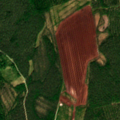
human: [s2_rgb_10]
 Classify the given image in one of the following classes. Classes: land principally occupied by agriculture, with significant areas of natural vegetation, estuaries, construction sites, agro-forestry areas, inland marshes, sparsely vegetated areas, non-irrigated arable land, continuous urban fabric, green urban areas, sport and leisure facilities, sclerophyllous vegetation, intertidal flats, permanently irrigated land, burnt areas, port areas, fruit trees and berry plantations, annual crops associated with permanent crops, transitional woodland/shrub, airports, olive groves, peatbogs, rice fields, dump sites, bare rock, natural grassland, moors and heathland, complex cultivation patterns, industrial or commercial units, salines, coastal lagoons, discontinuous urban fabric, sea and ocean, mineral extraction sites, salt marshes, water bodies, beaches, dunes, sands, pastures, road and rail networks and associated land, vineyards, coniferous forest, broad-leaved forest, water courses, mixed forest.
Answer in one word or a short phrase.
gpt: coniferous forest, mixed forest, peatbogs